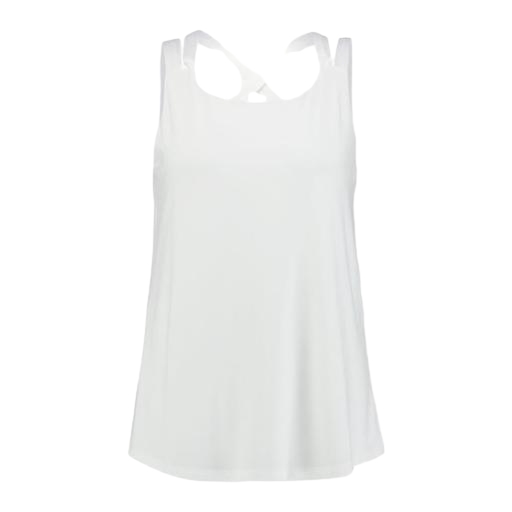
white twisted back tank, white pure tank top, white multi-strap cross-back tank, white background